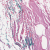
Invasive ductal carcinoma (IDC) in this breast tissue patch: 0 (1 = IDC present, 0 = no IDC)